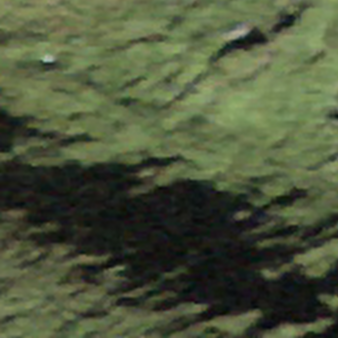
Label: other